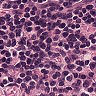
Metastatic tissue present: no